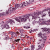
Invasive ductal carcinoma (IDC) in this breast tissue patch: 0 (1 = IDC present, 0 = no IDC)